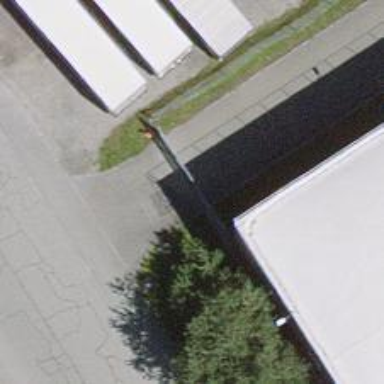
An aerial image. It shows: Sliding gate as barrier.